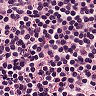
Metastatic tissue present: no